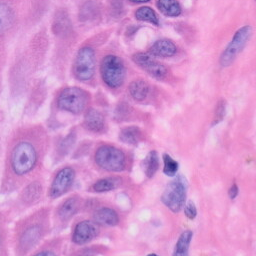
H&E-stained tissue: Skin